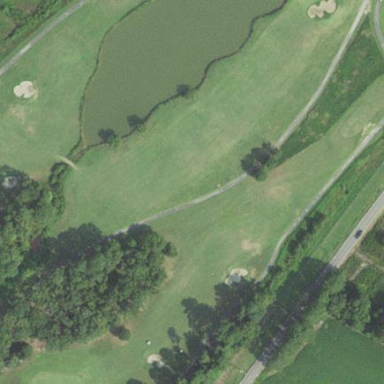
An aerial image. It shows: Golf pitch for leisure land.